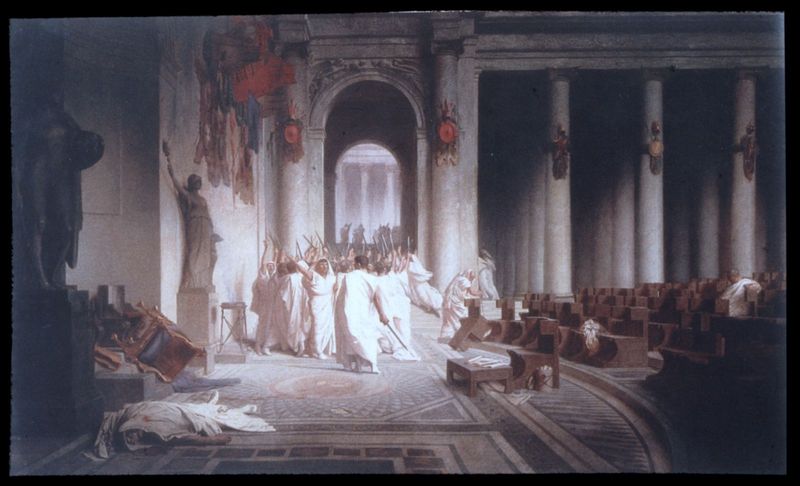
Titel: Der Tod des Cäsar
Künstler: Jean-Léon Gérôme
Institution: Baltimore, Walters Art Gallery
Schlagwörter: menschen, licht, stühle, säule, säulen, weiss, gebäude, menge, gewänder, statue, sitze, lehrer, saal, halle, aufstand, rom, weißß, ermordung, griechenland, diskussion, lernen, cäsar, universität, hörsaal, studenten, senat